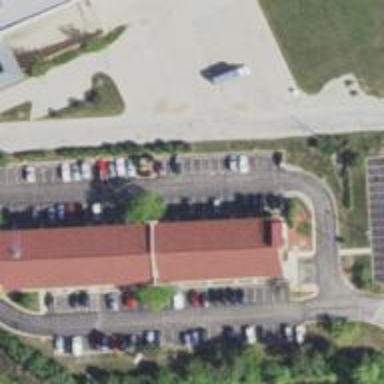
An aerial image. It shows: Parking space is available.